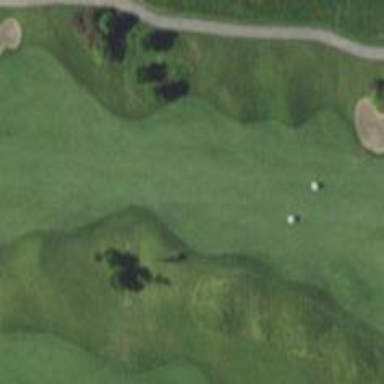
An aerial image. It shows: Golf fairway surrounded by grass.